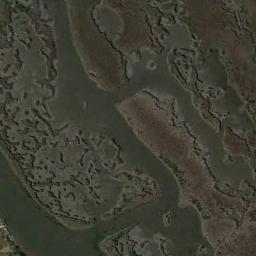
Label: wetland